Question: I already create a TabbedPage with 5 Tabs. The 5th Tab is called "More". In this tab, I want to create a embed listview like the image below.

May I know how can do it?
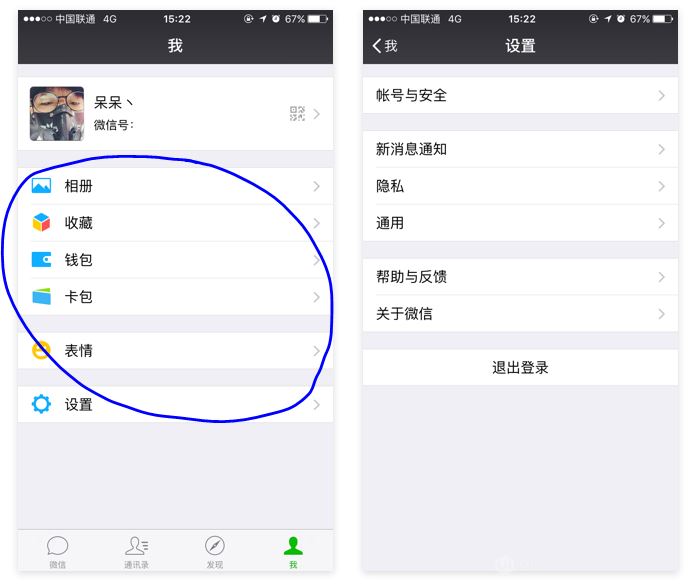
Answer: It looks like a TableView in Xamarin.Form.
TableView can be created as below.
'''
<TableView Intent="Settings">
<TableRoot>
<TableSection Title="Ring">
<SwitchCell Text="New Voice Mail" />
<SwitchCell Text="New Mail" On="true" />
</TableSection>
</TableRoot>
</TableView>
'''
The full example can be found here
<URL>